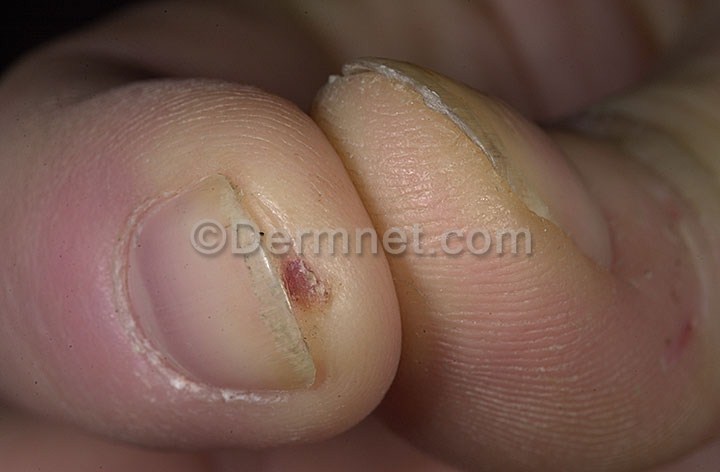
Disease: Lupus and other Connective Tissue diseases